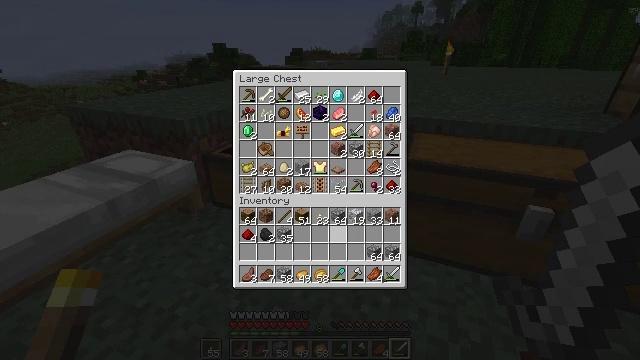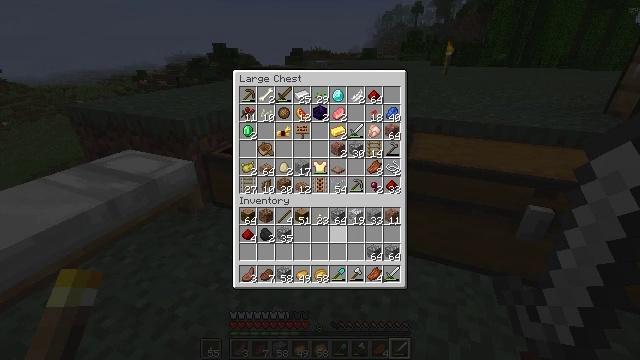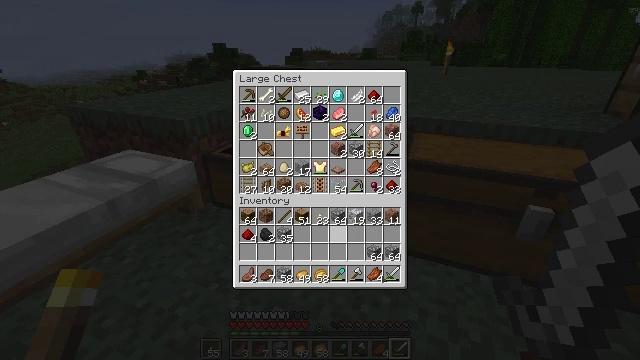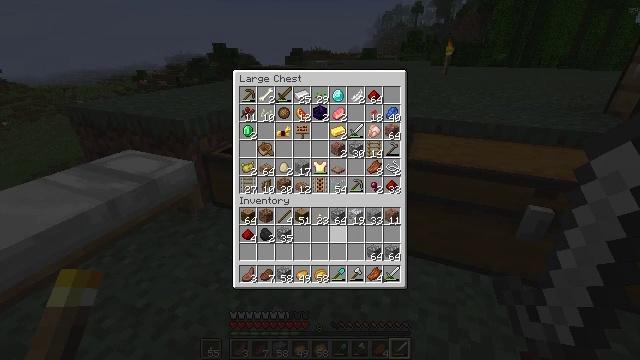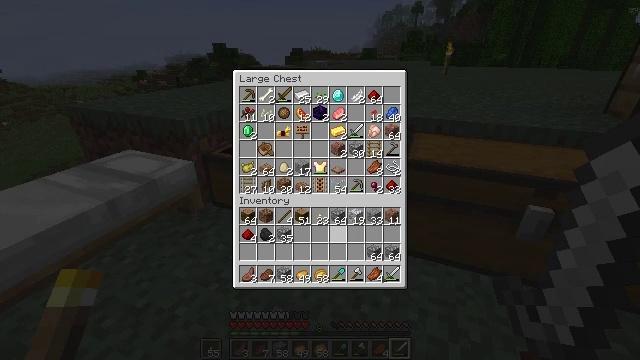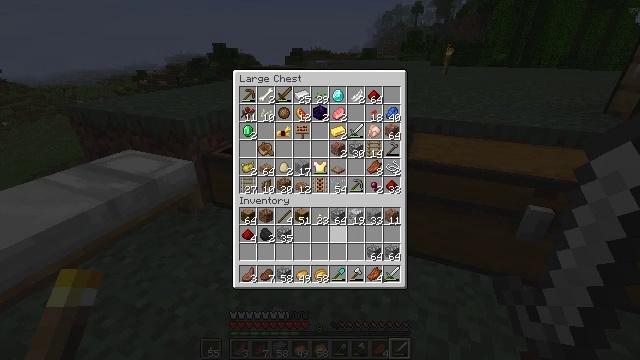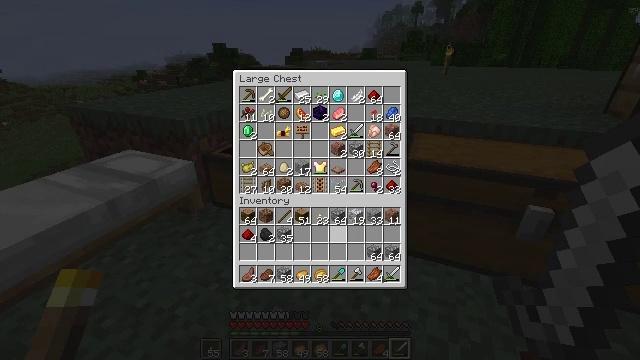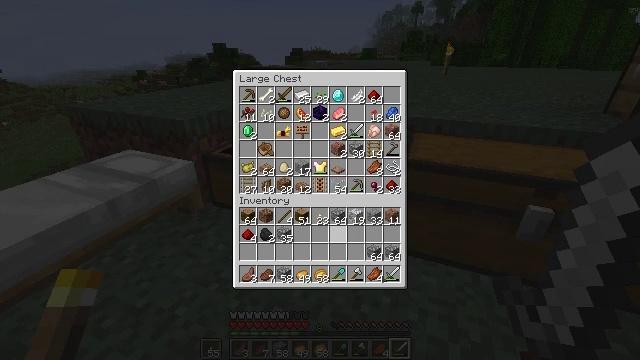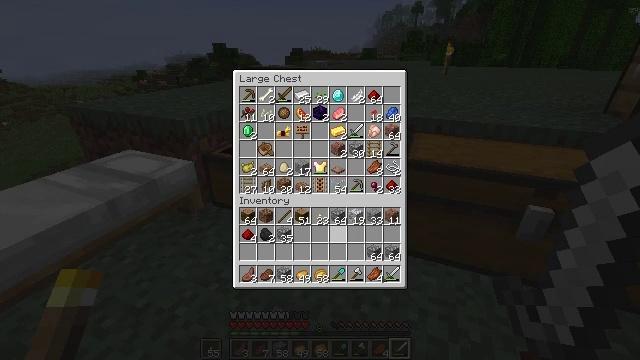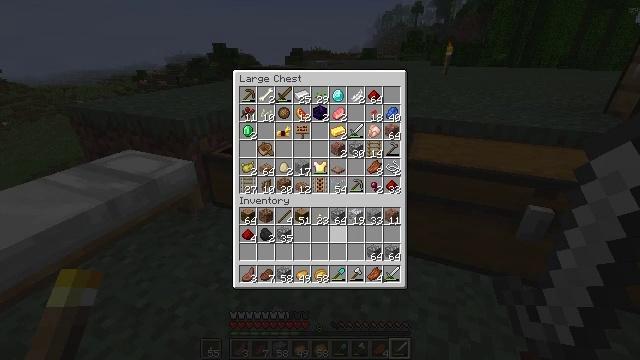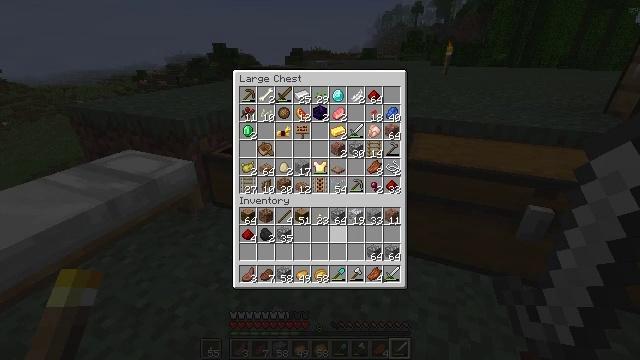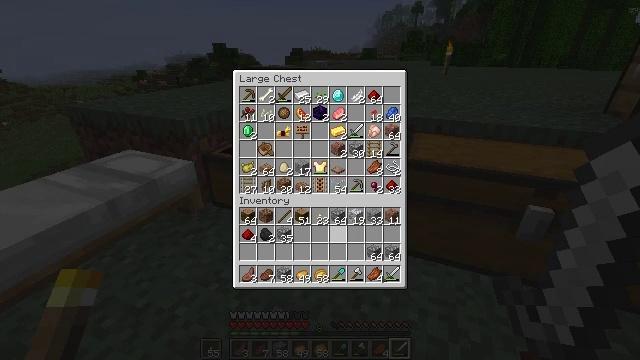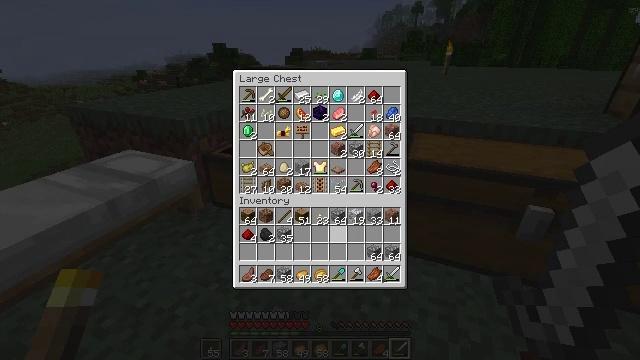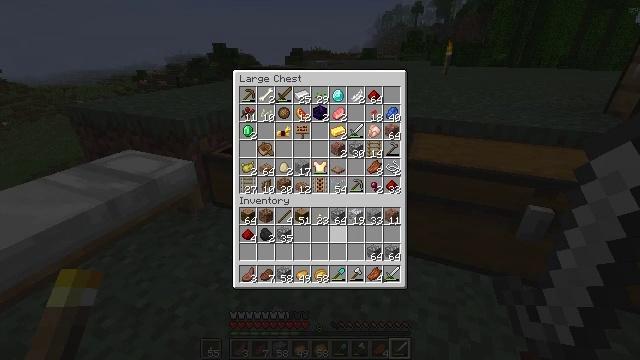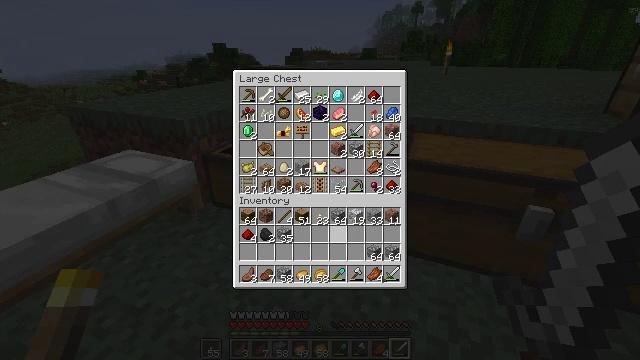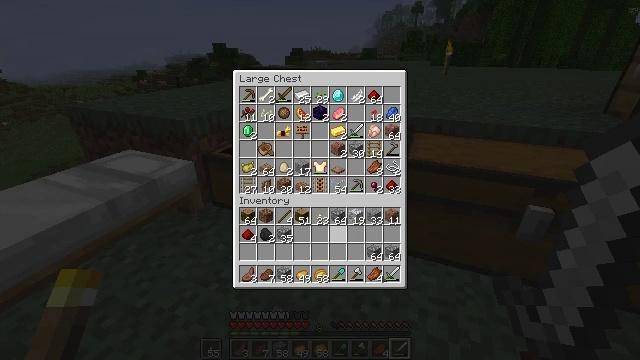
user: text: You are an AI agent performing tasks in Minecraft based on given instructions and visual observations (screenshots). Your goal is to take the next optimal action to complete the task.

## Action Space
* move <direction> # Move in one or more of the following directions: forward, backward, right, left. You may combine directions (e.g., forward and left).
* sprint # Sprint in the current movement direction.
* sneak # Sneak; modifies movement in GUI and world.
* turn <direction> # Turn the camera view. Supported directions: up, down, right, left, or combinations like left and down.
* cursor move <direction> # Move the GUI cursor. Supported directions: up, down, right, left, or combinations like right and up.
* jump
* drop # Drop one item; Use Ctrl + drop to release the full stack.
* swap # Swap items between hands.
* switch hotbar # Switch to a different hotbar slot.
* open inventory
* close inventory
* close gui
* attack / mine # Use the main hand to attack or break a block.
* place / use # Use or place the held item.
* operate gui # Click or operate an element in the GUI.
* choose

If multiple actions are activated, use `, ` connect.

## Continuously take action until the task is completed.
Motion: motion action
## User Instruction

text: Smelt a baked potato.
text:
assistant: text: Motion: no_op
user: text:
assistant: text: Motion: no_op
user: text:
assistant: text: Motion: no_op
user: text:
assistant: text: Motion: no_op
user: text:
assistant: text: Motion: no_op
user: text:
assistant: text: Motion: no_op
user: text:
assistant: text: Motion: no_op
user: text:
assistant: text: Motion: no_op
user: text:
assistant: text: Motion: no_op
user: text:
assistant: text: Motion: no_op
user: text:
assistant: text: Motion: no_op
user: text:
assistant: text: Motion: no_op
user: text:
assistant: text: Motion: no_op
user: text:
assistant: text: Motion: no_op
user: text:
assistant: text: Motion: no_op
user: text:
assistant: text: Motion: no_op
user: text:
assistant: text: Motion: no_op
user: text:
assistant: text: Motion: no_op
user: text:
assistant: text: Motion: no_op
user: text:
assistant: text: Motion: no_op
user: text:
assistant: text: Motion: no_op
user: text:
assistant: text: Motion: no_op
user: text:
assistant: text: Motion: no_op
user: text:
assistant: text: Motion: no_op
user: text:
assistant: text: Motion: no_op
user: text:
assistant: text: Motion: no_op
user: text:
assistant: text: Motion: close gui
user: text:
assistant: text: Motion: no_op
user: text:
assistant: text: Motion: no_op
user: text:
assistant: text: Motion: no_op